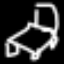
Label: chair